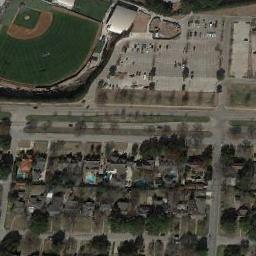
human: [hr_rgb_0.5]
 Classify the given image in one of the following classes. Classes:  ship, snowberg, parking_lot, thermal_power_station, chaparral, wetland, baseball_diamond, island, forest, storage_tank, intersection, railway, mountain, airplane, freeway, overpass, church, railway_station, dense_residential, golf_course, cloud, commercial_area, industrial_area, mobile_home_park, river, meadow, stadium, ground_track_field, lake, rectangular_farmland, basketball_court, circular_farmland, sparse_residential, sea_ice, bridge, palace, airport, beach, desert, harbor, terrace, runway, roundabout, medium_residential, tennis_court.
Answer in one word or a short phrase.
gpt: baseball_diamond